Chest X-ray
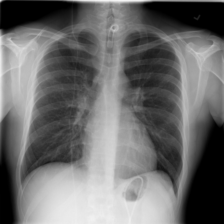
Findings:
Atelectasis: negative
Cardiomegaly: negative
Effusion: negative
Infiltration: negative
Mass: negative
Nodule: negative
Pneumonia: negative
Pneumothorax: negative
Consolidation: negative
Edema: negative
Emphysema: negative
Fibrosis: negative
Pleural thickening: negative
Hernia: negative